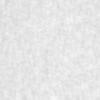
Label: no_change